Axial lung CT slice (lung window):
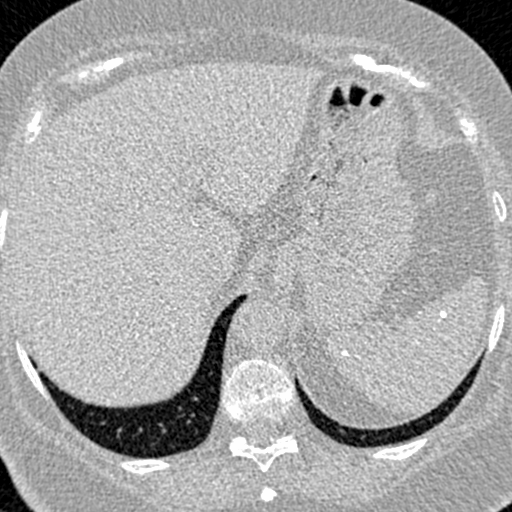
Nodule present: no